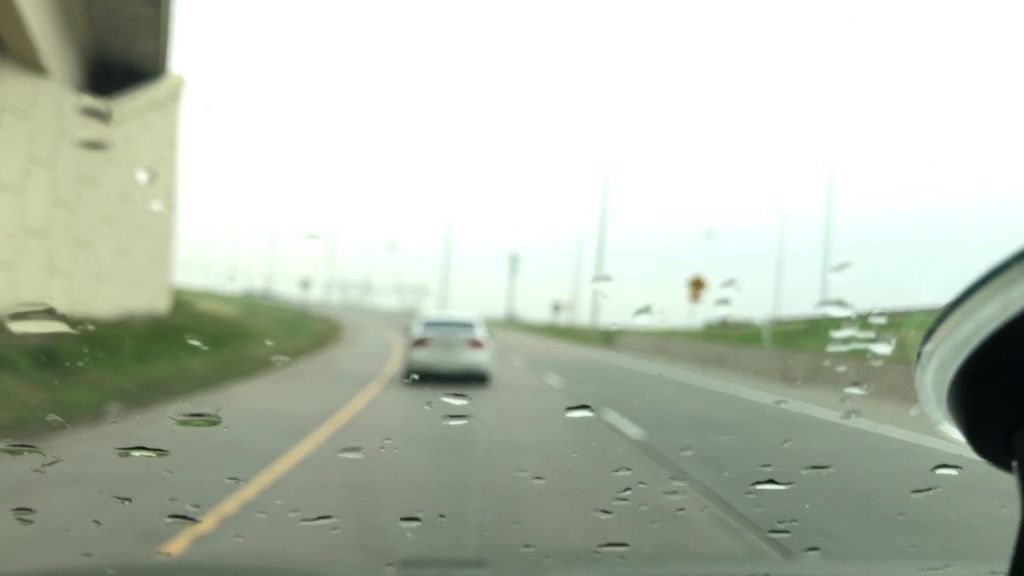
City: edmonton